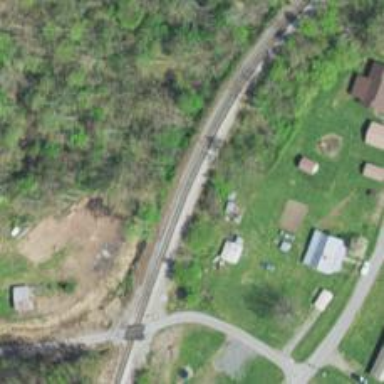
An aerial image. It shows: Railway track.